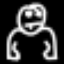
Label: frog